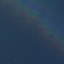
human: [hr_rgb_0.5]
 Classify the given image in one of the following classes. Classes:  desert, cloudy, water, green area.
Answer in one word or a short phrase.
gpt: water